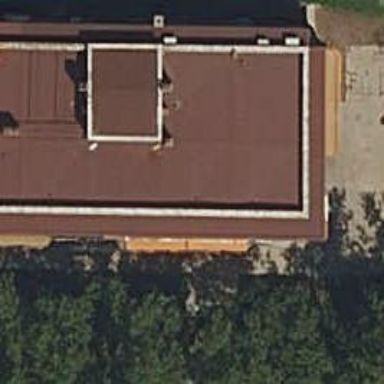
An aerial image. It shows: Veterinary facility.